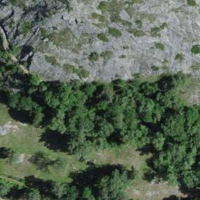
EUNIS habitat code: 45
Species observed at this site:
Cephalanthera longifolia